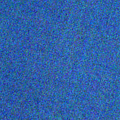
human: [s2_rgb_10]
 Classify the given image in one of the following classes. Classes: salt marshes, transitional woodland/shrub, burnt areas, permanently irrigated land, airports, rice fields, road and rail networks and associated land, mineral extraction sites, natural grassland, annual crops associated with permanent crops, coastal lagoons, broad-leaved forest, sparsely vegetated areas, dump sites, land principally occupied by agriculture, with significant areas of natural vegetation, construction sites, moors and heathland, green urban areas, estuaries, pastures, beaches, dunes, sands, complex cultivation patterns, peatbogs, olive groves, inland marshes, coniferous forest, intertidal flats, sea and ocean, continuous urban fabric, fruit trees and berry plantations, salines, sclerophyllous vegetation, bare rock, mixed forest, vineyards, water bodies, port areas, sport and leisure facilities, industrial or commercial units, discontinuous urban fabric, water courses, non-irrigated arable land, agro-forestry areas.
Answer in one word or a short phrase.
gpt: water bodies